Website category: sports
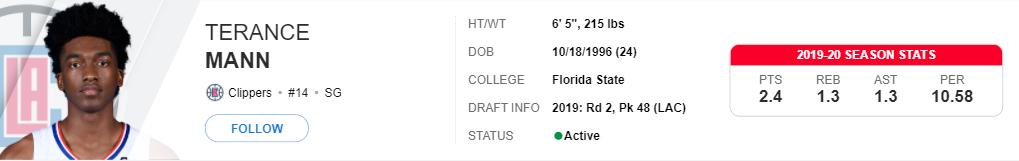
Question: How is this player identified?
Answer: Terance Mann

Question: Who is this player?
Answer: Terance Mann

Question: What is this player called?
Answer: Terance Mann

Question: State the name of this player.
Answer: Terance Mann

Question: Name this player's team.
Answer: Clippers

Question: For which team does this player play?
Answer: Clippers

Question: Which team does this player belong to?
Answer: Clippers

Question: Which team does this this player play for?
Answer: Clippers

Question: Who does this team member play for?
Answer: Clippers

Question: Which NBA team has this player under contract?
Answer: Clippers

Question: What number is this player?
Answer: #14

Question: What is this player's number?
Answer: #14

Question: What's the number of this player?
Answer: #14

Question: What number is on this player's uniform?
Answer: #14

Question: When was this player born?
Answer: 10/18/1996

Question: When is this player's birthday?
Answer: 10/18/1996

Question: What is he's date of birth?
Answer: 10/18/1996

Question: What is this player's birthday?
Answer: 10/18/1996

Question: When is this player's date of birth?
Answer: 10/18/1996

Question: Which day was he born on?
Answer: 10/18/1996

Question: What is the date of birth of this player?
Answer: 10/18/1996

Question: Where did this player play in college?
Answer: Florida State

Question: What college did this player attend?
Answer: Florida State

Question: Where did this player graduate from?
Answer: Florida State

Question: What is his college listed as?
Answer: Florida State

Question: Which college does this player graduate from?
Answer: Florida State

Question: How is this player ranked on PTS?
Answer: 2.4

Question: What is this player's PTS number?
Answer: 2.4

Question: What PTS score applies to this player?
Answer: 2.4

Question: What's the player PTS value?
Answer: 2.4

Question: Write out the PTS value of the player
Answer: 2.4

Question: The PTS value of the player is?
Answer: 2.4

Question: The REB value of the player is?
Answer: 1.3

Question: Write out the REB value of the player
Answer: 1.3

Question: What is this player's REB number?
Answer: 1.3

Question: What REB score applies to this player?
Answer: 1.3

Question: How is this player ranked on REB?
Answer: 1.3

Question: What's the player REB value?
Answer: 1.3

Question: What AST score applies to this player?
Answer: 1.3

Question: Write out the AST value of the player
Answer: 1.3

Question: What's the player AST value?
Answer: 1.3

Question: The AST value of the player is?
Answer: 1.3

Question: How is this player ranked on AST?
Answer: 1.3

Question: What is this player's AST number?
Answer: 1.3

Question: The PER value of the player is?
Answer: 10.58

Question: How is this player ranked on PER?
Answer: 10.58

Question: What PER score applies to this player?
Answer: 10.58

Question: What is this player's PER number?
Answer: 10.58

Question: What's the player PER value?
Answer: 10.58

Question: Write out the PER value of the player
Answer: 10.58

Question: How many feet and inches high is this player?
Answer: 6' 5"

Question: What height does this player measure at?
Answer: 6' 5"

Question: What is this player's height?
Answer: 6' 5"

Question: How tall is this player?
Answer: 6' 5"

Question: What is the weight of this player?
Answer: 215 lbs

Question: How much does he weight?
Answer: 215 lbs

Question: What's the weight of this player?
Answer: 215 lbs

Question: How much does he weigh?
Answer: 215 lbs

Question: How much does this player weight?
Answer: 215 lbs